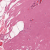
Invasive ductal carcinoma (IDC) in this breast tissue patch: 0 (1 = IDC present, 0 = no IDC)